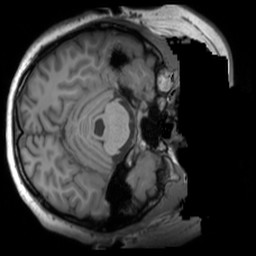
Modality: T1w
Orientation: axial
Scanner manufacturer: siemens
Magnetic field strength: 3 T
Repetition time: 1.9 s
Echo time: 0.00267 s